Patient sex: M
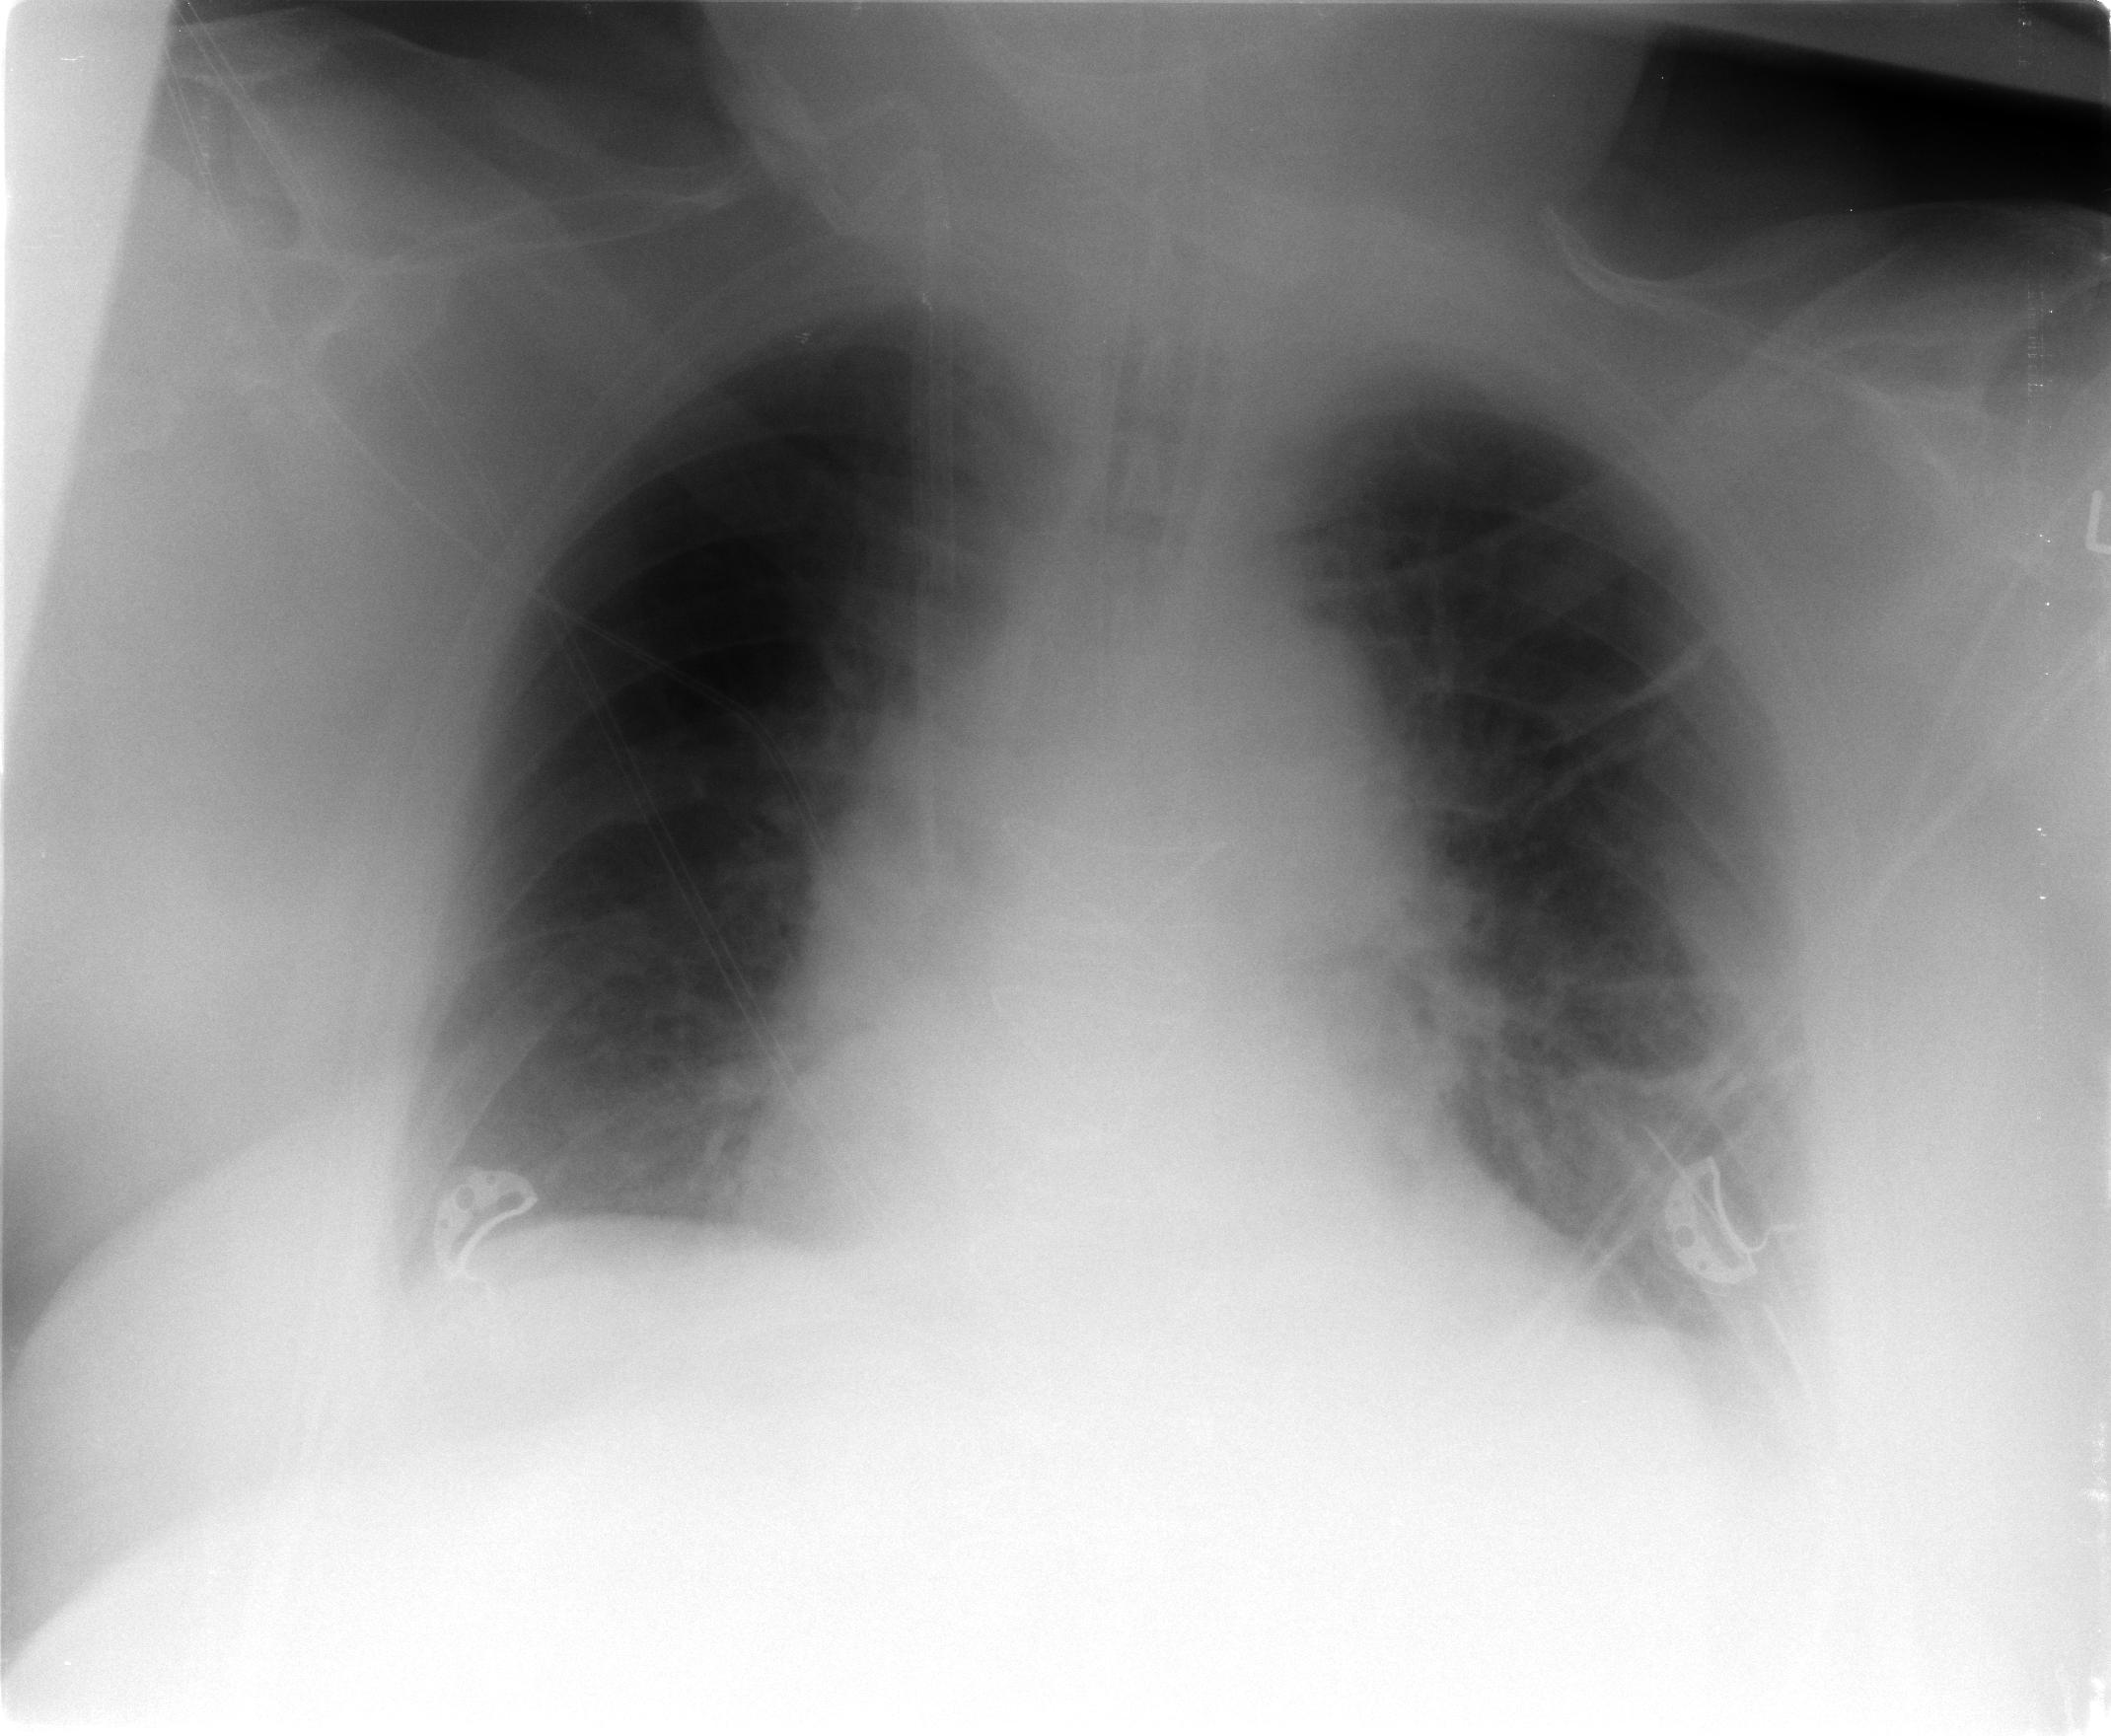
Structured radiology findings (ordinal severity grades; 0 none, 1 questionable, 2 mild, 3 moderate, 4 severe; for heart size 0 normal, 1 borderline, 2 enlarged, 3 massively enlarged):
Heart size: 1
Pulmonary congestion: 2
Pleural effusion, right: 1
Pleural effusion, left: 2
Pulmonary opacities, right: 0
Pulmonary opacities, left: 1
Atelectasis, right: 1
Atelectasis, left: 2